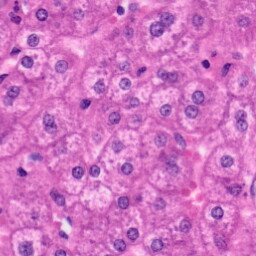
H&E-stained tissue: Liver